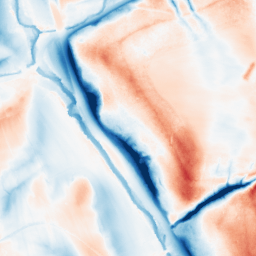
Category: classical
Decomposition family: gaussian_anisotropic
Decomposition parameters: sigma_x: 20
sigma_y: 5
Upsampling method: bicubic
Upsampling parameters: scale: 4
Upsampling scale: 4